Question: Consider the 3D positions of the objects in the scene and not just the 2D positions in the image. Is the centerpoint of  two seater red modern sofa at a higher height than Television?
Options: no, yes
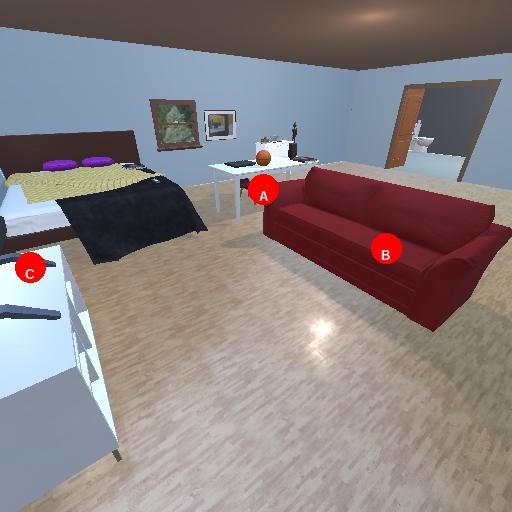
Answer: no